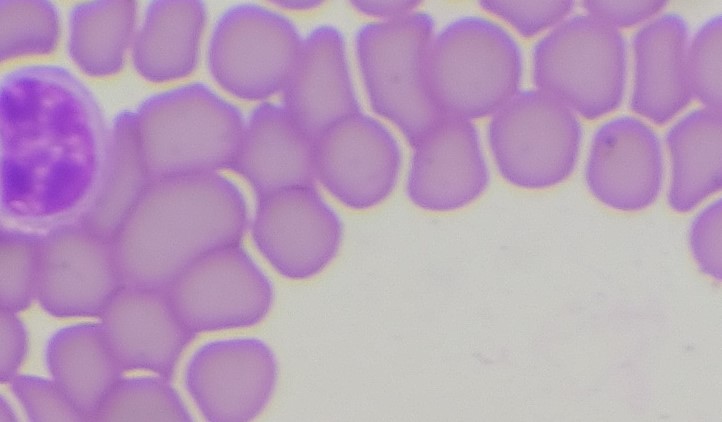
White blood cell type: Lymphocyte